The image is the raw time-domain waveform of a rolling-element bearing's vibration signal. What is the most likely bearing condition (normal, inner_race, outer_race, ball)?
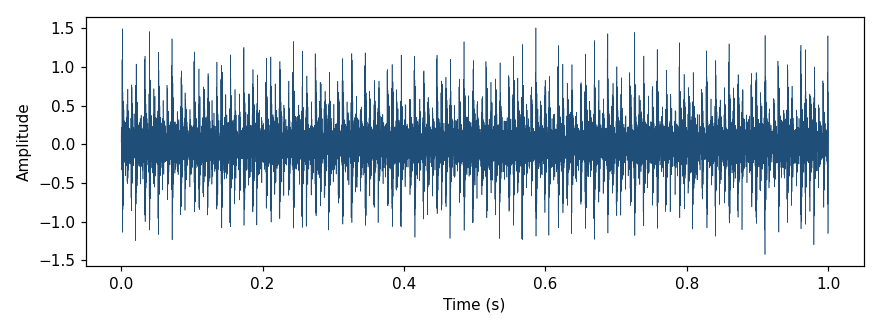
Answer: inner_race